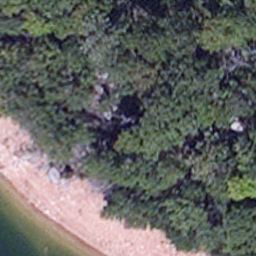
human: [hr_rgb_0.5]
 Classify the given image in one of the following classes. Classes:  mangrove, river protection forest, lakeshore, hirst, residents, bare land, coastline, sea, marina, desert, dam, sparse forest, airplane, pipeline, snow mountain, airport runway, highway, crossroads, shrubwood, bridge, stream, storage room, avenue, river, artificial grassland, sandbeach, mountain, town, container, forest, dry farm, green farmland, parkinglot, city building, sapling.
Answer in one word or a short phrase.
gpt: lakeshore